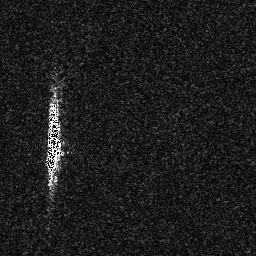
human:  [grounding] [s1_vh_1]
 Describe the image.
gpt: In the satellite image, there is  <ref>1 large ship </ref> <box>[[16, 36, 24, 71, 0]]</box> located at left.